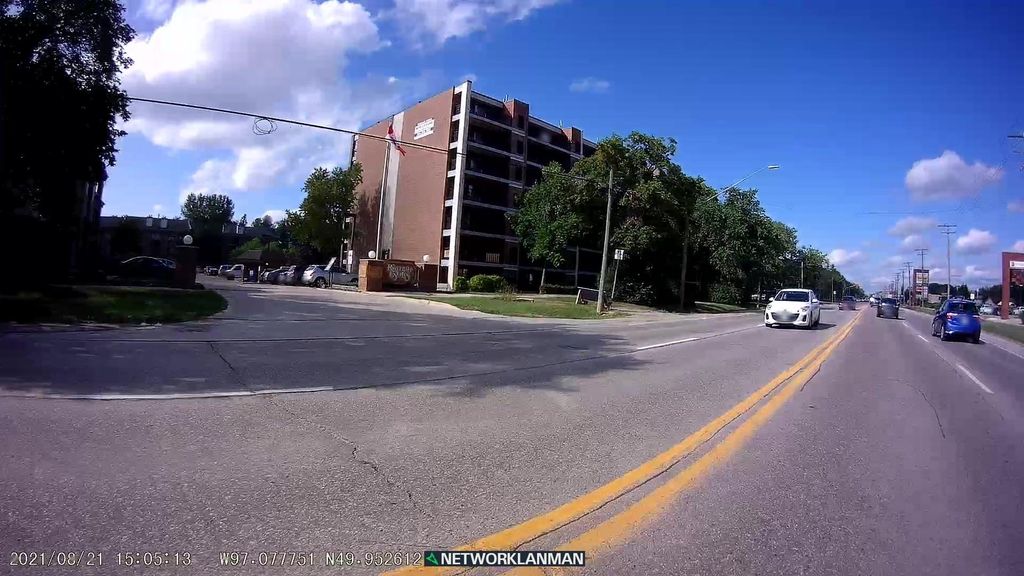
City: winnipeg